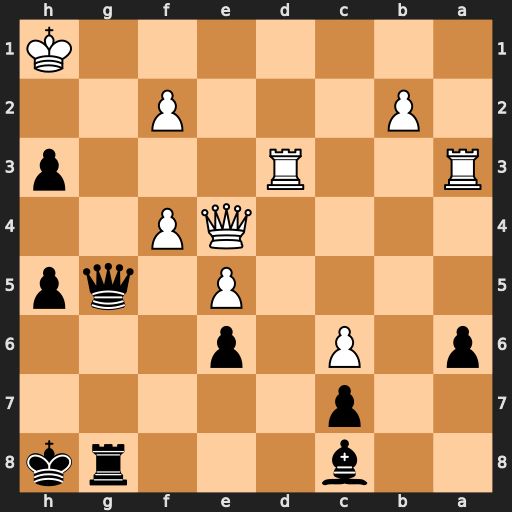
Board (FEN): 2b3rk/2p5/p1P1p3/4P1qp/4QP2/R2R3p/1P3P2/7K
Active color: b
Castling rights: -
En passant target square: -
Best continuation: Qg1#